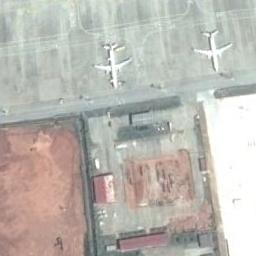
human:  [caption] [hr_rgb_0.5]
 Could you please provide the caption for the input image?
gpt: Two planes parked on the open area while a red clearing, A white clearing and a yard in front of the planes .

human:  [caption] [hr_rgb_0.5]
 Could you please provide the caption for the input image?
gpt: There are two airplanes parked beside the airport by the runway .

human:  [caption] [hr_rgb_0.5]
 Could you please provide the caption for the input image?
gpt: Two airplanes were parked on the airport beside many houses .

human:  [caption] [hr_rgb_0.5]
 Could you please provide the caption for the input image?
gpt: There is a brick red ground in the image and two white planes .

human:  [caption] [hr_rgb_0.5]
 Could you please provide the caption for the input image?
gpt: Two planes on the concrete around the red earth .